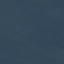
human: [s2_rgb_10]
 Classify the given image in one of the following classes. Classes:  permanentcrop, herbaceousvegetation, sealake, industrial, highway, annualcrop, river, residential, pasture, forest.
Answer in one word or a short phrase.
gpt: SeaLake